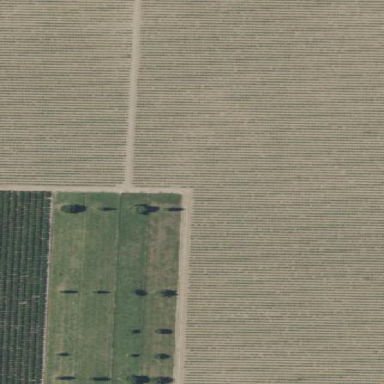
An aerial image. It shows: Beautiful vineyard in the countryside.